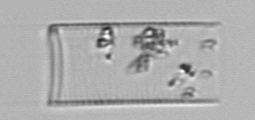
Label: Guinardia_flaccida